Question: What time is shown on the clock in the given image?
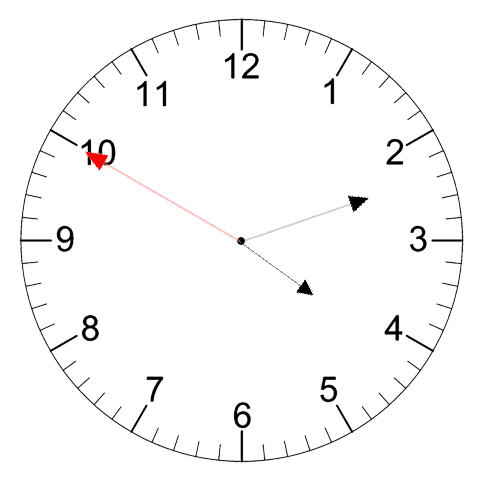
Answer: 04:11:50